Current action and preconditions to check: trajectory_clear

Your task: For each precondition in the list above, predict whether it will hold at this action.

Consider the current scene as observed from the mobile robot's camera, and analyze the predicted future states of all dynamic agents (e.g., people, animals, vehicles, or any moving entities) within the NEXT SECOND.

IMPORTANT: Only answer "very likely" if you are absolutely certain—based on strong, clear evidence—that a dynamic agent will violate the precondition in the predicted future state. Do NOT answer "very likely" for unlikely, ambiguous, or low-probability risks.

Ask yourself for each precondition: Is there a high probability, with clear and convincing evidence, that the predicted future states of any dynamic agent will interfere with the predicted future state of the currently executing action within the NEXT SECOND, causing that precondition to fail?

Assess the risk level based on these predictions. Use "likely" or "very likely" if motions create a clear risk of interference.

Use "neutral" or "improbable" if agents are nearby but their predicted paths are clearly diverging or non-conflicting.

Failure Risk Categories: "very improbable", "improbable", "neutral", "likely", "very likely"

Answer Format: Output ONLY the probability_of_failure value from these categories: "very improbable", "improbable", "neutral", "likely", "very likely"

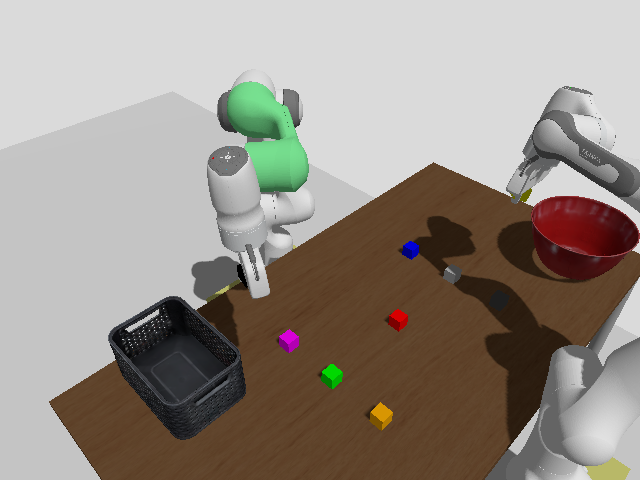

Answer: very improbable